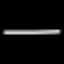
Label: line